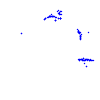
Particle: proton